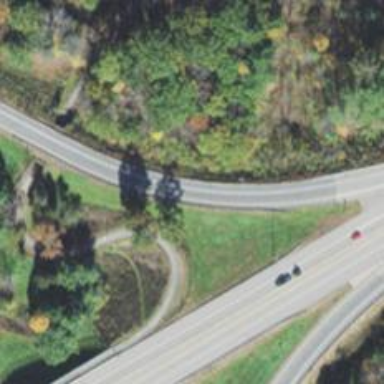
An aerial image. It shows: Asphalt trunk link road.